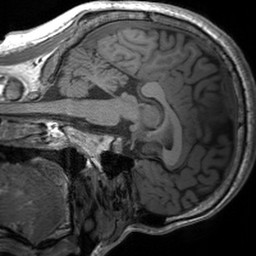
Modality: T1w
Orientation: sagittal
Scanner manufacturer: siemens
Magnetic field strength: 3 T
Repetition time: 1.54 s
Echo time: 0.00234 s